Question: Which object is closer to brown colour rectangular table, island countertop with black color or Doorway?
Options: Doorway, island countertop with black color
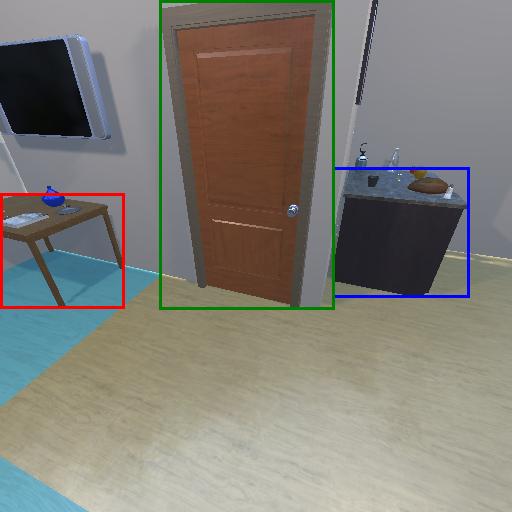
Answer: Doorway